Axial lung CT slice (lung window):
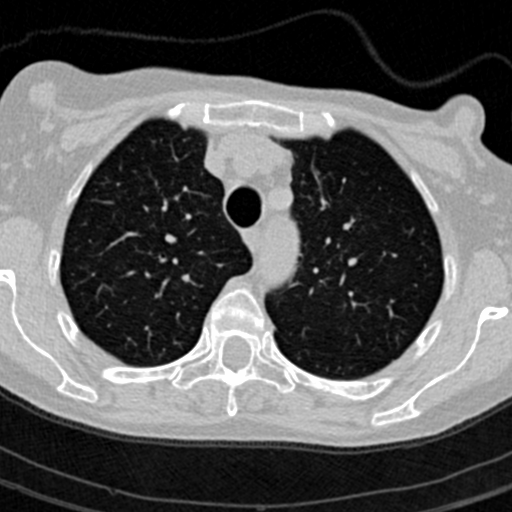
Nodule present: no